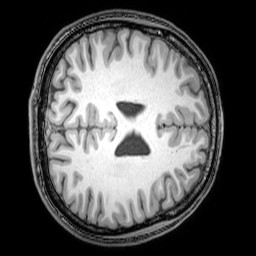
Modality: T1w
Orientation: axial
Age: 26
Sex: male
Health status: healthy
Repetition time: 0.081 s
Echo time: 0.037 s